Field crop: tomato
Growth stage: 2
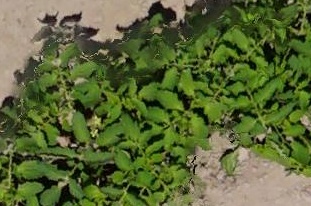
Species: tomato